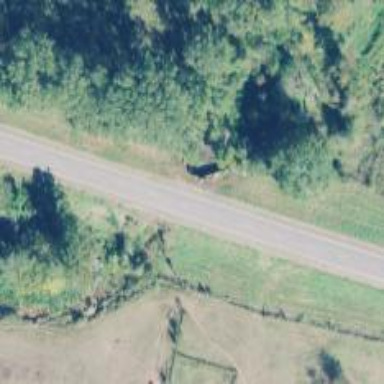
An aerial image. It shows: Culvert tunnel.